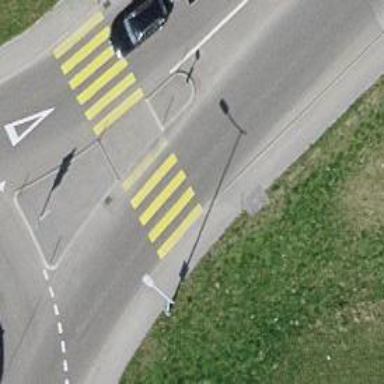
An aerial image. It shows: Uncontrolled crossing on the road.